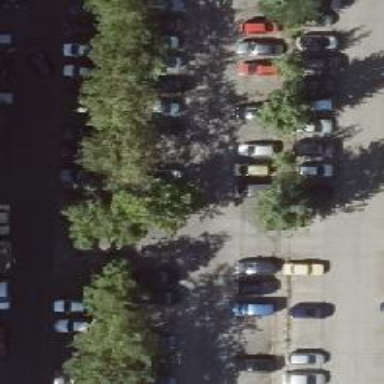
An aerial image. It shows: Concrete parking aisle as service road.